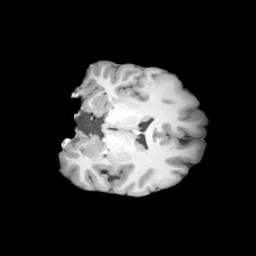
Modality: T1w
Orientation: coronal
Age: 20
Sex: female
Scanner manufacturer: siemens
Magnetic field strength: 3 T
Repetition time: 2 s
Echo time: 0.0024 s